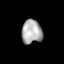
Tissue: lung
Cell type: Epithelial cells
Senescence score: 0.1624
Nuclear area (px): 480
Mean DAPI intensity: 172.002